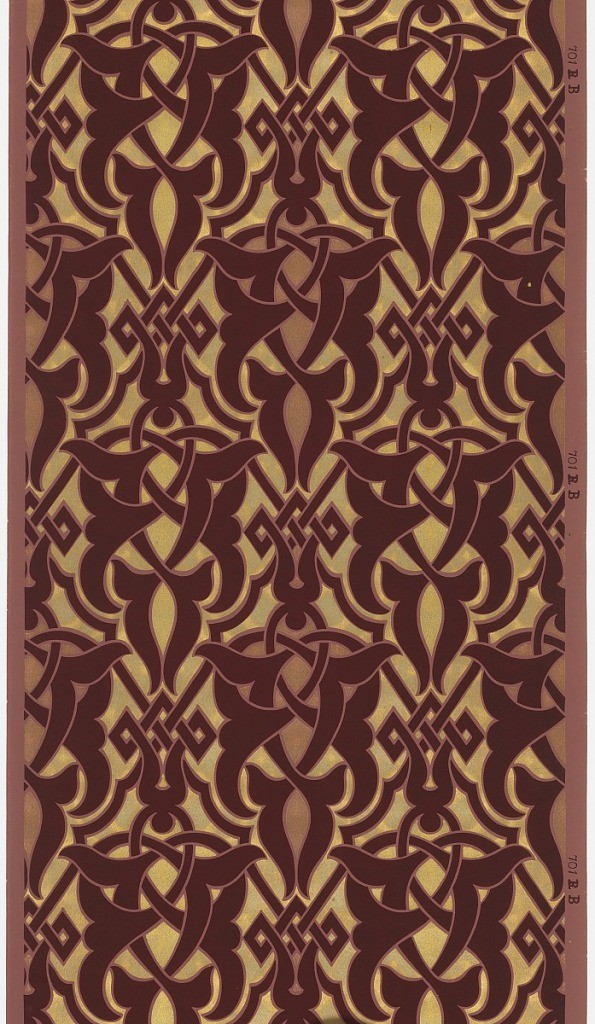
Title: Sidewall
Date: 1875–1906
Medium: Block printed on continuous paper
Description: Moorish-style design. Printed in burgundy and gold on mauve ground. Printed in selvedge: "701 BB".